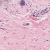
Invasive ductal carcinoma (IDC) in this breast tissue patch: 0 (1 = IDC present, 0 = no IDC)